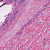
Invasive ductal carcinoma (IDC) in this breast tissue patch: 1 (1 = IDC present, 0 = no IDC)